Question: I have an 'Activity' containing an 'ImageView' and I'd like to allow the User to select part of it's content with the touch (or mouse click) capabilities.
I'd like to write a procedure able to achieve two things:
1. Draw a highlighted window over the selected parts of the image
2. Return an object containing the coordinates of the selected (highlighted) pixels.
For better understanding you can check the little mock up I've created:

The User should touch the screen over some part of the image and it should get highlighted. When pressing the back button I'd like to obtain via Java the coordinates of the pixels that were highlighted.
Can you help me understand how to do?
In particular I'd like to find out the following:
1. should I access pixel level information of the image?
2. which classes are needed to implement this functionality?
3. some idea of pseudo code?
Thks for any kind of help!
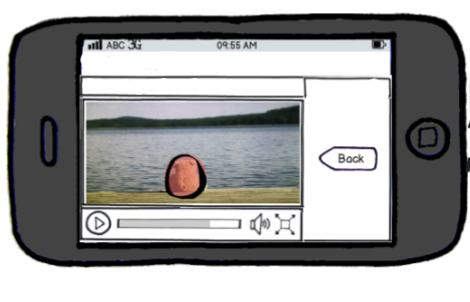
Answer: I would subclass 'ImageView' then you can capture the touch events by overriding 'onTouchEvent(...)'
When you get to the 'onDraw(...)' method you can call super to draw the image as normal, then add your own code to draw a highlight over the top.
Well instead of using 'ImageView' you can extend it and write your own class, all this class has to do is override 'onTouchEvent(...)' so you know when the view is being touched and can save the location on screen of the touch events. Next you edit the drawing methods:
'''
@Override
protected void onDraw(Canvas canvas) {
super.onDraw(canvas); // So the image you want is drawn as normal
myMethodForDrawingAFancyHighlight(Canvas canvas); // add your special effects on top of the image
}
'''